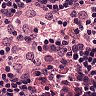
Metastatic tissue present: no